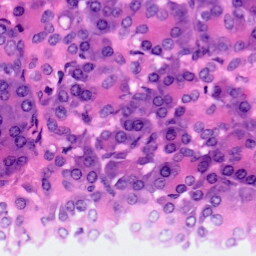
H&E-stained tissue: Pancreatic